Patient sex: F
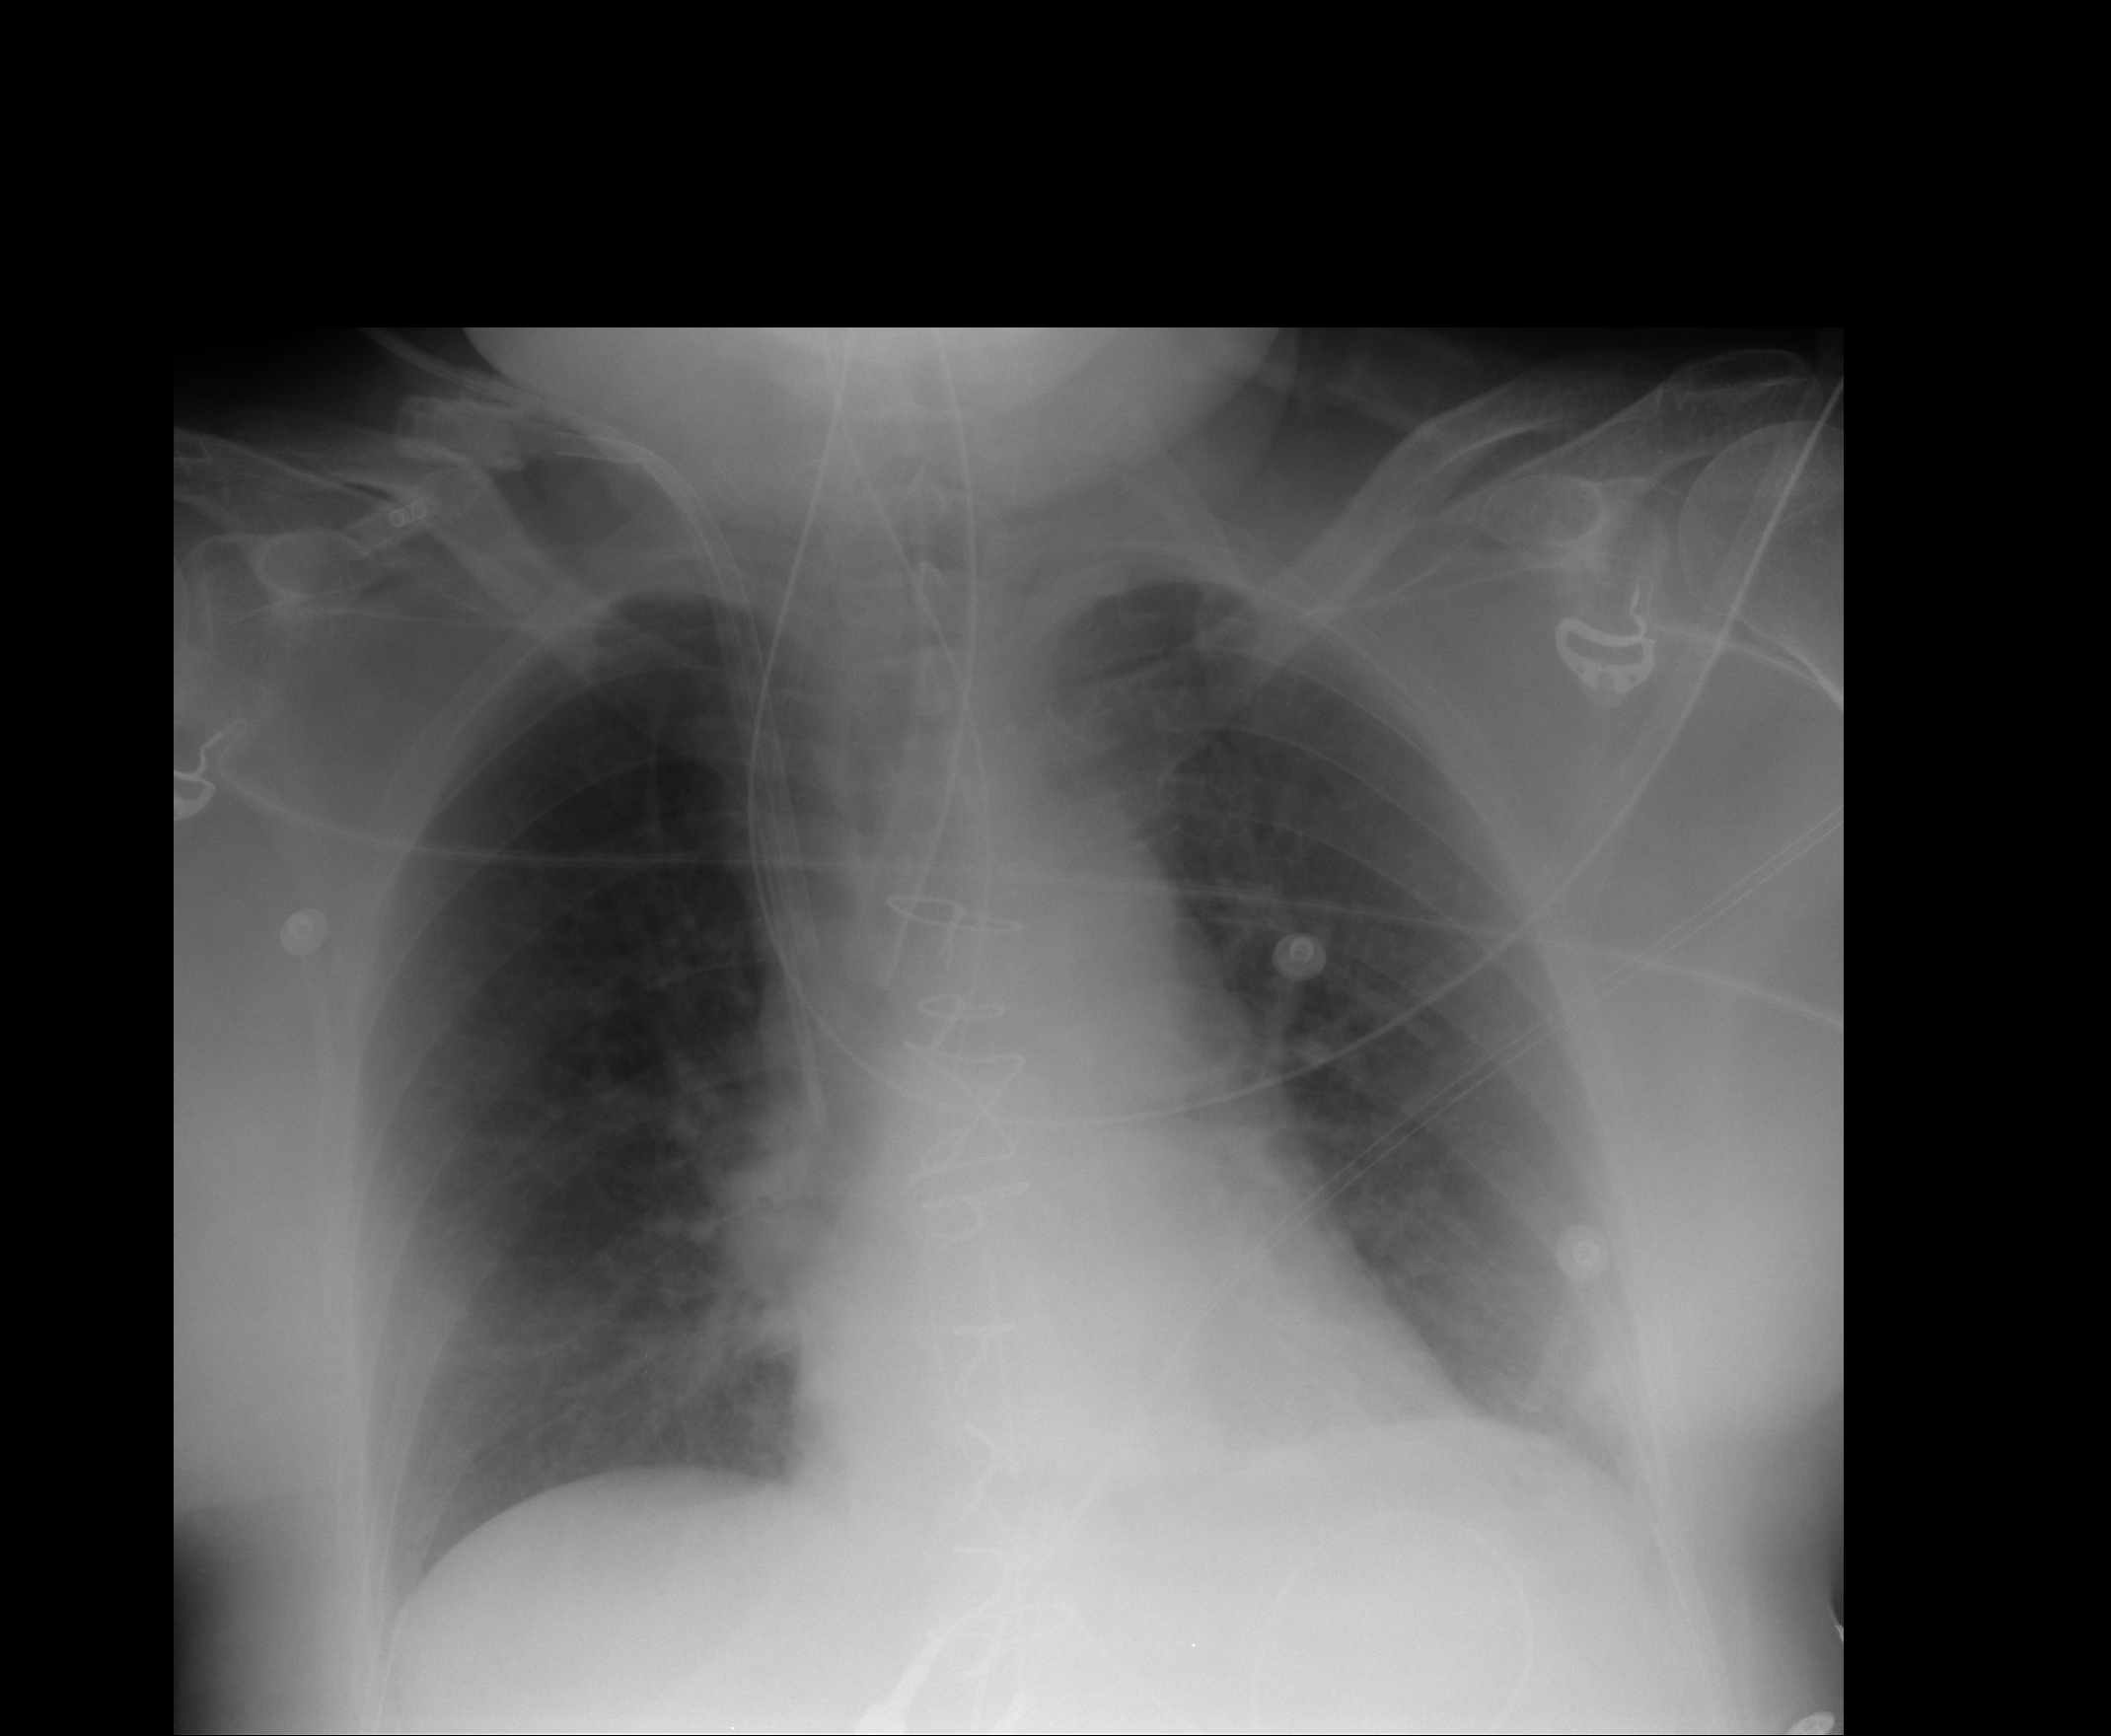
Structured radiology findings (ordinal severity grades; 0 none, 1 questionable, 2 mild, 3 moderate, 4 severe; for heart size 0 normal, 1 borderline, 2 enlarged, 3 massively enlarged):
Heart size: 0
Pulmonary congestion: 1
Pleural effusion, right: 0
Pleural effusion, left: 0
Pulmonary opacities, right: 0
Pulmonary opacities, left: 0
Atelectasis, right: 0
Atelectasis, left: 0